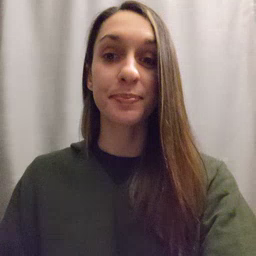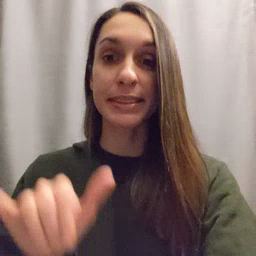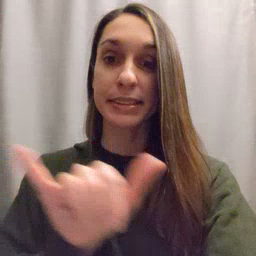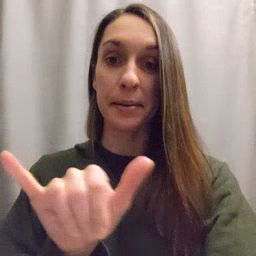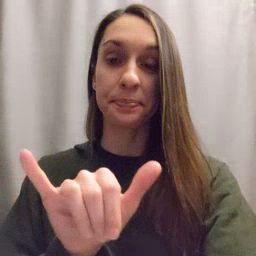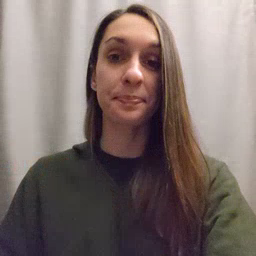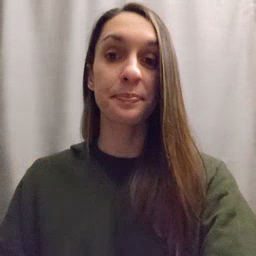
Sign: same